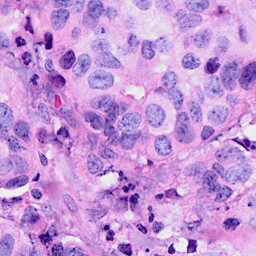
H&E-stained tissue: Breast